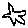
Label: star